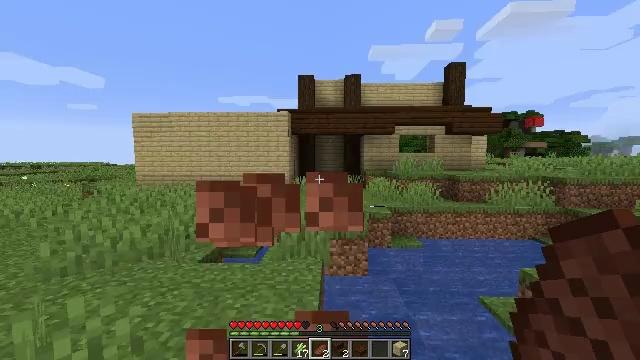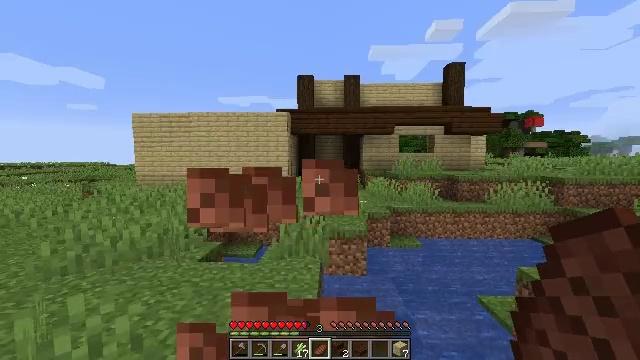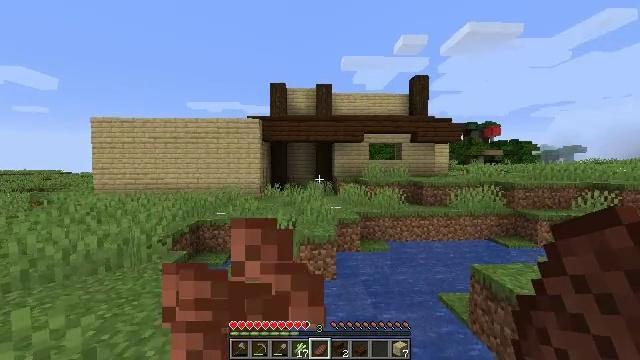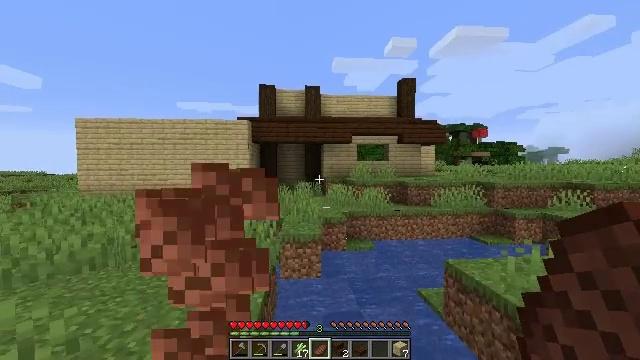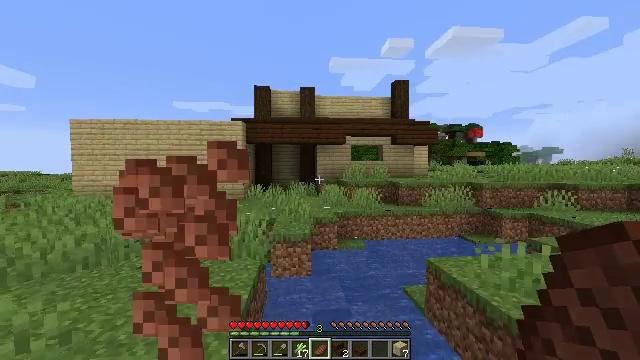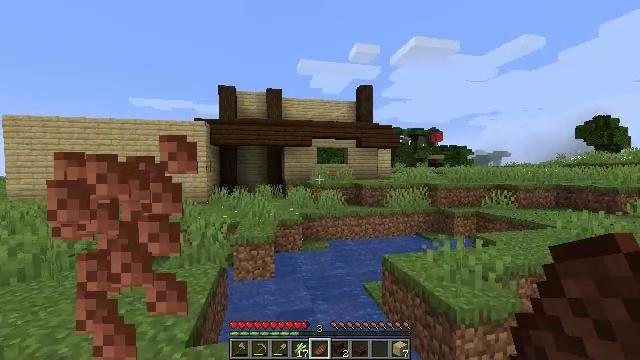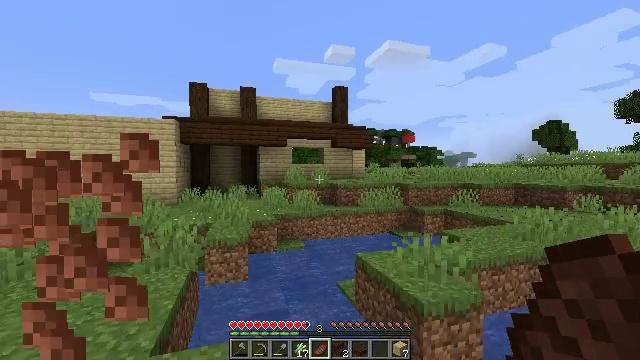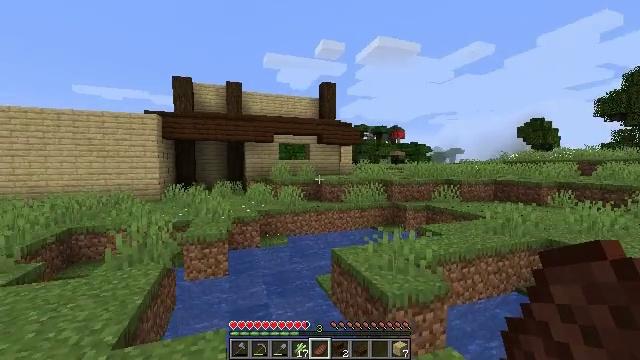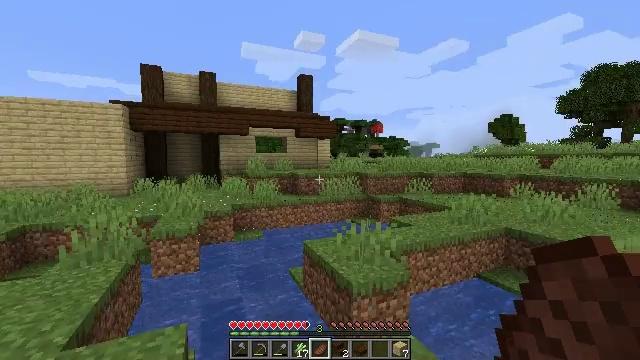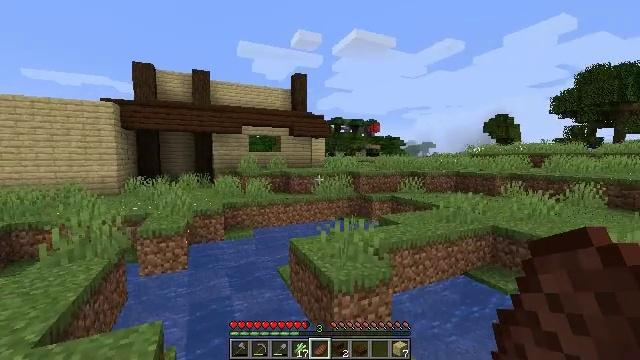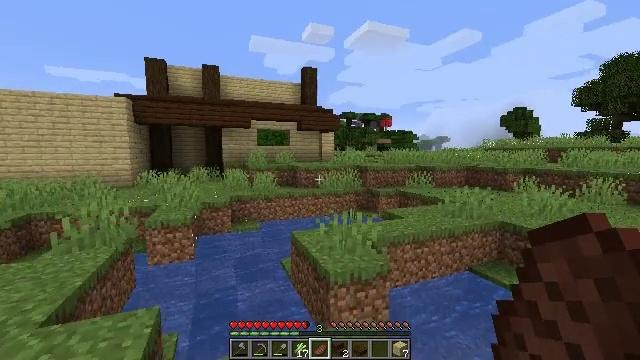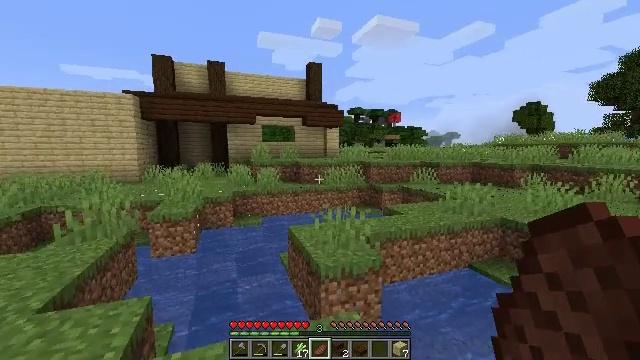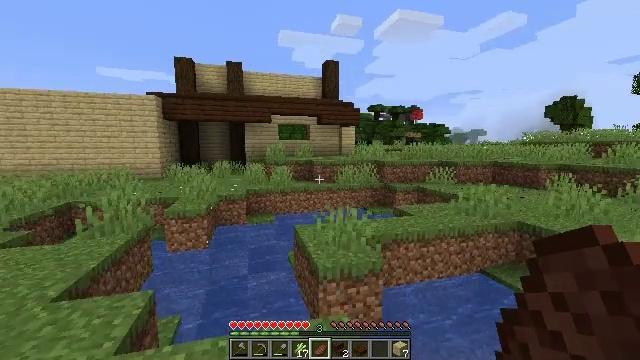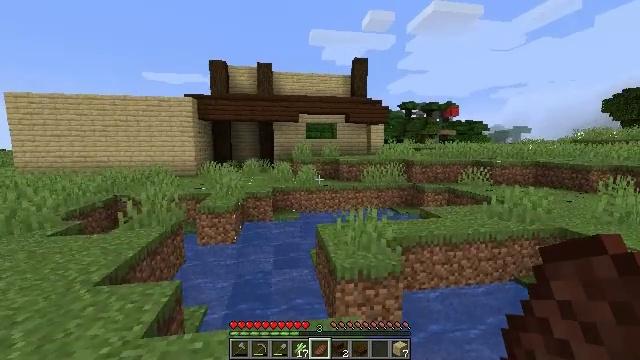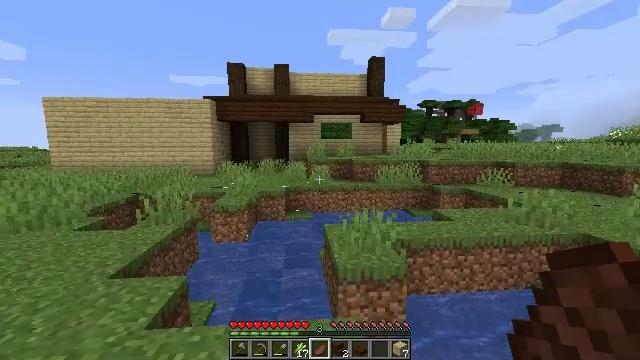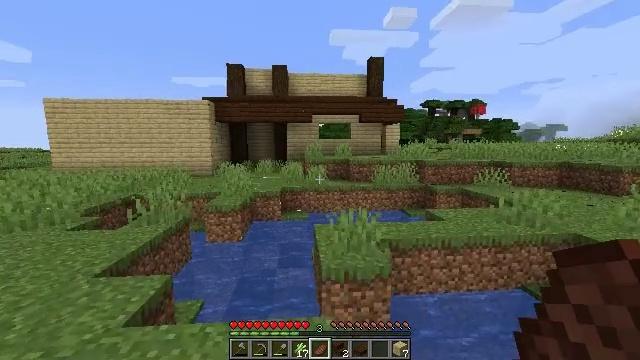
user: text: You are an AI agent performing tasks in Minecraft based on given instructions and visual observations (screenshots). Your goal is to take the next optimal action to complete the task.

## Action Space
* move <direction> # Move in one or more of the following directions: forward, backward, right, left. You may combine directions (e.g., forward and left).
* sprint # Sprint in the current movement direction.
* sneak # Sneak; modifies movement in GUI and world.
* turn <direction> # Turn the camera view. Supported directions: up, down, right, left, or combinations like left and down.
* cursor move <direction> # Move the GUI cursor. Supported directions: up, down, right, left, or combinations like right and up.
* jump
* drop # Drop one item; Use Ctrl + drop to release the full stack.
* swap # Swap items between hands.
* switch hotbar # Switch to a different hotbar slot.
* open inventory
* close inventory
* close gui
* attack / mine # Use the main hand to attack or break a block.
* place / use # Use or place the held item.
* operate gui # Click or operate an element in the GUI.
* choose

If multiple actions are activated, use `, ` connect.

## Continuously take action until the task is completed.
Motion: motion action
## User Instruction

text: Attack the birch planks to recycle them.
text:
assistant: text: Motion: move back and move right, use / place
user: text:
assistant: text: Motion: move back and move right, turn right and up, use / place
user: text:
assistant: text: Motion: move back and move right, turn right, use / place
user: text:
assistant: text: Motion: move back and move right, use / place
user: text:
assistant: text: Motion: move back and move right, turn right, use / place
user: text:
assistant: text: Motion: move right, turn right, use / place
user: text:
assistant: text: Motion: move right, turn right
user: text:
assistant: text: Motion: move right, turn right and down
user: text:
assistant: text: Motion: move right
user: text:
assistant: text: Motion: move right, turn left and down
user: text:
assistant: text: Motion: move right, turn left
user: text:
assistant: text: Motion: move right, turn left
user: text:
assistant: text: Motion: move right, turn left
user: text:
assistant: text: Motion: move right, turn left
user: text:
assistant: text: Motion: move right
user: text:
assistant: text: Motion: move right
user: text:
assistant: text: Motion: move right, turn left
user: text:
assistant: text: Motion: move right, turn left
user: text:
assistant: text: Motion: move right, turn left
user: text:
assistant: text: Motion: move right
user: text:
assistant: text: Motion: move back and move right
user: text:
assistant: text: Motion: move back and move right
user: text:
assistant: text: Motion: move back and move right
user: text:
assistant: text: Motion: move back and move right
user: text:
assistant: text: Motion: move back and move right, turn left
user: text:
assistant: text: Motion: move back and move right
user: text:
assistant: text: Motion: move back and move right, turn left and up
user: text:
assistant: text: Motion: move back and move right, turn left
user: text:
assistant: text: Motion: move back and move right, turn left
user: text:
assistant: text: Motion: move back and move right, turn left